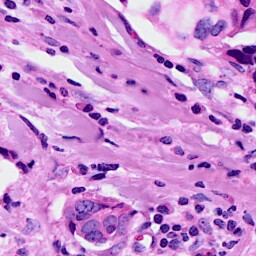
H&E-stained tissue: Breast